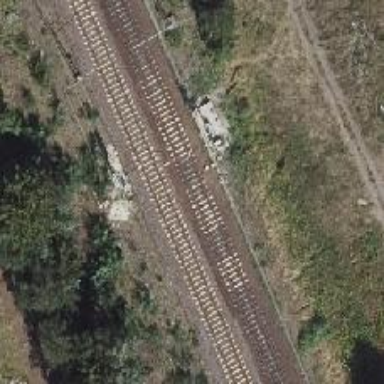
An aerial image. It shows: Railway signal.